Question: It looks like servicestack v4 (<URL>

How can I set the snapshot DateTime display format to display time as well?
The snapshot web page is rendered by one of its "Plugins" (HtmlFormat plugin). Or is there any way we can customize the HtmlFormat plugin to achieve that?
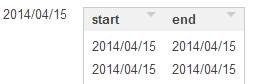
Answer: To show full dates you can just append '#show=fulldates' to the query string.
Otherwise you can always customize Html Format by providing your own copy of with the <URL> by providing your own local copy of:
- <URL>